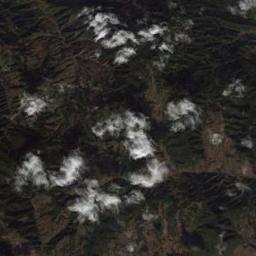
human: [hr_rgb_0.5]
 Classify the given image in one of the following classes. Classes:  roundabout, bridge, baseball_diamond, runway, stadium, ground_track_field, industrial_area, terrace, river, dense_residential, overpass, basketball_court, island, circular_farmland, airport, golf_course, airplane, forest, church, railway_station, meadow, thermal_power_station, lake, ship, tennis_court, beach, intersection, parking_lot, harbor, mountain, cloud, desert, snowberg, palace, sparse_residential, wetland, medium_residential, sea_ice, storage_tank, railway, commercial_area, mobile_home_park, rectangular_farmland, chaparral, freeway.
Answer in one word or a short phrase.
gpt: cloud